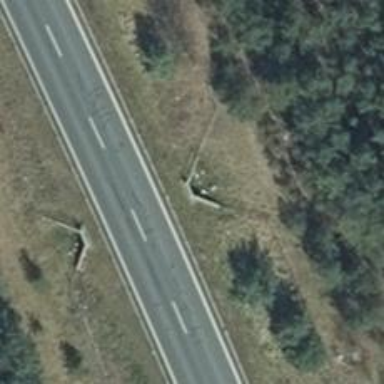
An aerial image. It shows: Wildlife crossing in the form of culvert tunnel.